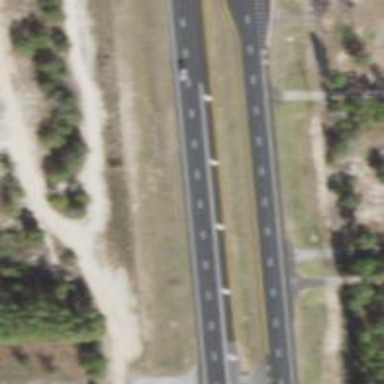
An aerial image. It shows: Primary road with asphalt surface.